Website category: auto
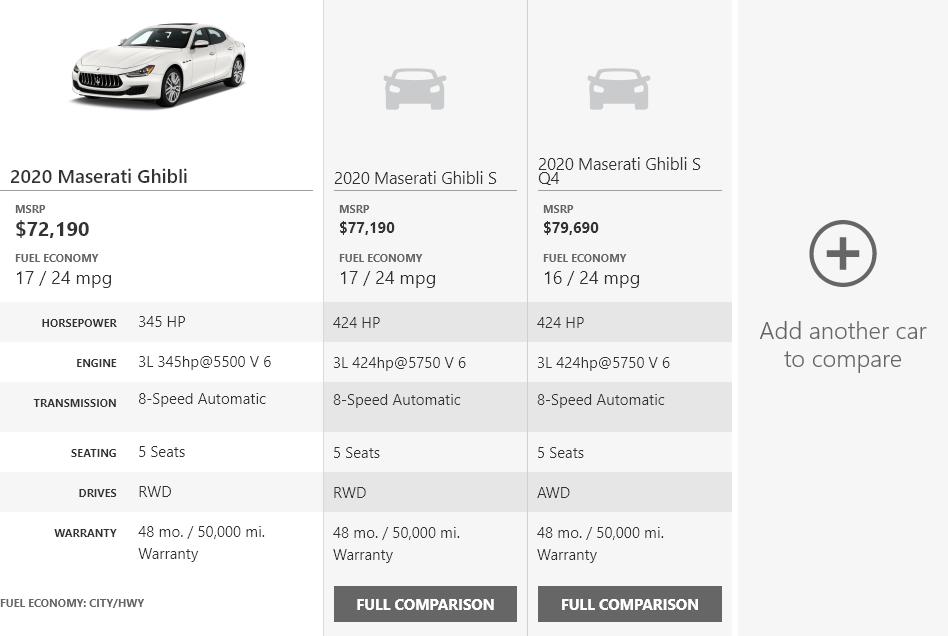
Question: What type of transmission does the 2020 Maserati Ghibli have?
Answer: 8-Speed Automatic

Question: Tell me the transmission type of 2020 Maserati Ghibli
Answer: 8-Speed Automatic

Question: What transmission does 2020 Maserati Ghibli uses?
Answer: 8-Speed Automatic

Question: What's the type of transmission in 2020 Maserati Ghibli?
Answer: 8-Speed Automatic

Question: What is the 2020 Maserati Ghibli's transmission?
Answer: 8-Speed Automatic

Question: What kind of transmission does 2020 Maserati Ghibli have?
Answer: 8-Speed Automatic

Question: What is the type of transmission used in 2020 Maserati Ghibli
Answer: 8-Speed Automatic

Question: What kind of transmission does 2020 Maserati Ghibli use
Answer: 8-Speed Automatic

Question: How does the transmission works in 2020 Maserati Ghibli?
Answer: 8-Speed Automatic

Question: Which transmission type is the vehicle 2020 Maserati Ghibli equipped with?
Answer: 8-Speed Automatic

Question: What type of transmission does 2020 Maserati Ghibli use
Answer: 8-Speed Automatic

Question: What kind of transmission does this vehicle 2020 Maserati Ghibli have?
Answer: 8-Speed Automatic

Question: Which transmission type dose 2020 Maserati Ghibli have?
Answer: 8-Speed Automatic

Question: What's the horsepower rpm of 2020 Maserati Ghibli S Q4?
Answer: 424 HP

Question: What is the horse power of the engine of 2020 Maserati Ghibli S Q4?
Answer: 424 HP

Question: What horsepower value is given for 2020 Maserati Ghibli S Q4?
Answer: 424 HP

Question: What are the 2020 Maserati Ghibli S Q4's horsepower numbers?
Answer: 424 HP

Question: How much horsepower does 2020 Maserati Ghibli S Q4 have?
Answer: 424 HP

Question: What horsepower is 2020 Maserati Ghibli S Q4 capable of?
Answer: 424 HP

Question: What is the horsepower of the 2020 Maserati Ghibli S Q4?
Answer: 424 HP

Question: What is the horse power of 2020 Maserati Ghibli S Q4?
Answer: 424 HP

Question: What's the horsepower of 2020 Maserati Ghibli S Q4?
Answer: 424 HP

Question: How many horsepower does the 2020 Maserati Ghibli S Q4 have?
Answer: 424 HP

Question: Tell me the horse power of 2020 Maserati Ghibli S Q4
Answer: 424 HP

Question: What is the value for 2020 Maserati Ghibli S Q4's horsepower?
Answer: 424 HP

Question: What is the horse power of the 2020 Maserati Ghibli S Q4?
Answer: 424 HP

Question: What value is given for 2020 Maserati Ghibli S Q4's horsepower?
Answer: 424 HP

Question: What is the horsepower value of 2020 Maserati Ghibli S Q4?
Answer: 424 HP

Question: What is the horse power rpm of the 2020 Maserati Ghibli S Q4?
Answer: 424 HP

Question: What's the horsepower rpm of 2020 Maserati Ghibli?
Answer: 345 HP

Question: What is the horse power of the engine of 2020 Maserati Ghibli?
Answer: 345 HP

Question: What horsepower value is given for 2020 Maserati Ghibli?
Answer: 345 HP

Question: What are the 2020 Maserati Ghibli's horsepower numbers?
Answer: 345 HP

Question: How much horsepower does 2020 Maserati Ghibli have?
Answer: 345 HP

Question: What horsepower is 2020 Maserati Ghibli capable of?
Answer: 345 HP

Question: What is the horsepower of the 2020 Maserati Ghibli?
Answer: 345 HP

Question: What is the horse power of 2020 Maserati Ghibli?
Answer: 345 HP

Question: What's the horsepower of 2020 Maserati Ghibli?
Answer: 345 HP

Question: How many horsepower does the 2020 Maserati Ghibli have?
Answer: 345 HP

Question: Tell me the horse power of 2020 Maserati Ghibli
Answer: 345 HP

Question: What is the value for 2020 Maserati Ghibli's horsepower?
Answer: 345 HP

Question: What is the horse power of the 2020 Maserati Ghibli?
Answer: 345 HP

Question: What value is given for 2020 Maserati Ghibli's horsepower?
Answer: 345 HP

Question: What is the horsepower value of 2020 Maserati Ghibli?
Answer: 345 HP

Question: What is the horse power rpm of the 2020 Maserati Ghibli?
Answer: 345 HP

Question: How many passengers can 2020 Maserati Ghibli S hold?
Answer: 5 Seats

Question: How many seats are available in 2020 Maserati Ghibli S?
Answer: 5 Seats

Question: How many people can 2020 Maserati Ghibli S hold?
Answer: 5 Seats

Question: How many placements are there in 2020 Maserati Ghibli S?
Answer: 5 Seats

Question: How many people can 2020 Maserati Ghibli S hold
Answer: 5 Seats

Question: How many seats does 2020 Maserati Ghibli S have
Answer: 5 Seats

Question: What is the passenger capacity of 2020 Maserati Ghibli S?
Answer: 5 Seats

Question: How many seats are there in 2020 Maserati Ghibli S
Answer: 5 Seats

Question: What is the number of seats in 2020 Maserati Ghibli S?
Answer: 5 Seats

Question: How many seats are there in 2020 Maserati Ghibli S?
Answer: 5 Seats

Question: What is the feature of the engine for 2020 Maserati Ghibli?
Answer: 3L 345hp@5500 V 6

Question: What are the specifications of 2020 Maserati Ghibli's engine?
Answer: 3L 345hp@5500 V 6

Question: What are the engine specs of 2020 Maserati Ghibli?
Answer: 3L 345hp@5500 V 6

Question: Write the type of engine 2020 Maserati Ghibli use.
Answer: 3L 345hp@5500 V 6

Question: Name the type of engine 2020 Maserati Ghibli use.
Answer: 3L 345hp@5500 V 6

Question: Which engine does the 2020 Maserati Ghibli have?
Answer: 3L 345hp@5500 V 6

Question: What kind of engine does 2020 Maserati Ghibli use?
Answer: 3L 345hp@5500 V 6

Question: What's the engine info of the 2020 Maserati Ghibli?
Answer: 3L 345hp@5500 V 6

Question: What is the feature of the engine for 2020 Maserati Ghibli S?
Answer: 3L 424hp@5750 V 6